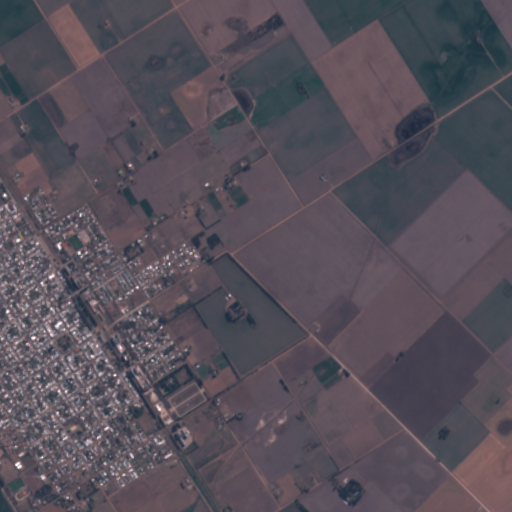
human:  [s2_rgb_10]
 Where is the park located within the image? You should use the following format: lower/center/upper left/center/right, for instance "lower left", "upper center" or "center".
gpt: The park is located in the lower left of the image.
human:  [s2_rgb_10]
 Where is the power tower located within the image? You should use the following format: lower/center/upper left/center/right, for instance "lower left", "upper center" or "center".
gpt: The power tower is located in the lower left of the image.
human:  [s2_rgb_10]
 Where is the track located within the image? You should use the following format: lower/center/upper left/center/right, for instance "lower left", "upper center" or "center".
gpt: The track is located in the lower left of the image.
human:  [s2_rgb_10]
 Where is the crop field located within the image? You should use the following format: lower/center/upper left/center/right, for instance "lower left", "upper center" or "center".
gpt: There is no crop field in the image.